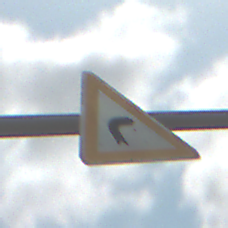
Verkehrszeichen: KurveRechts
Umgebung: Outdoor, Suburban
Tageszeit: Midday
Wetter: PartlyCloudy
Licht: Natural
Jahreszeit: Summer
Kontrast: HighContrast